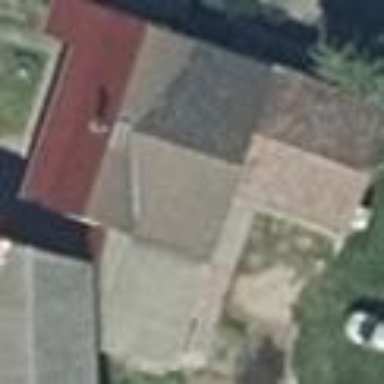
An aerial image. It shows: Building with flat grey roof. The building has some additional parts.